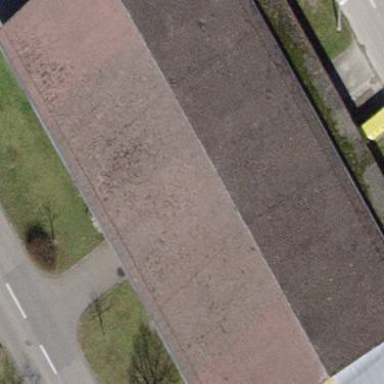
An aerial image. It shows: Gabled roof building that serves as military barracks.